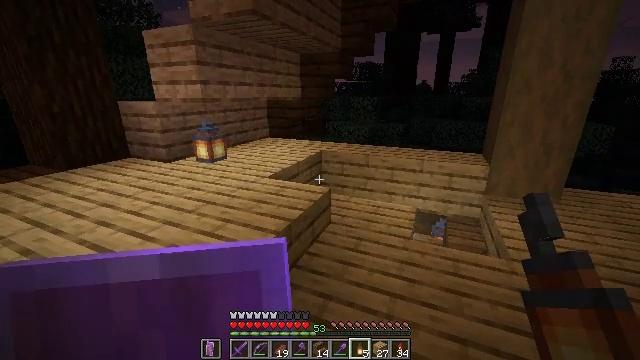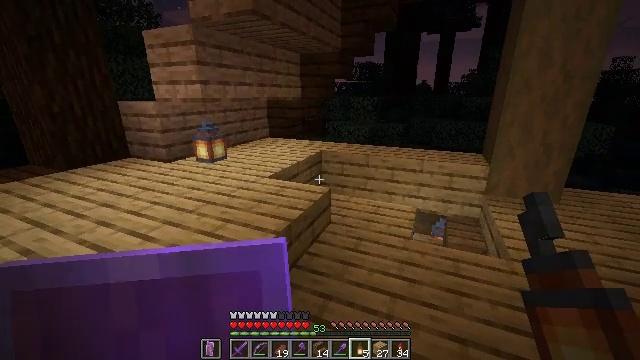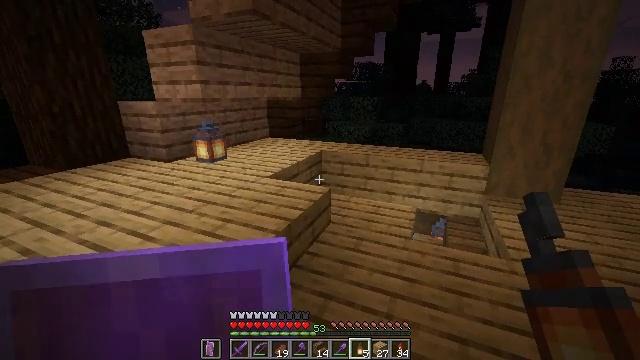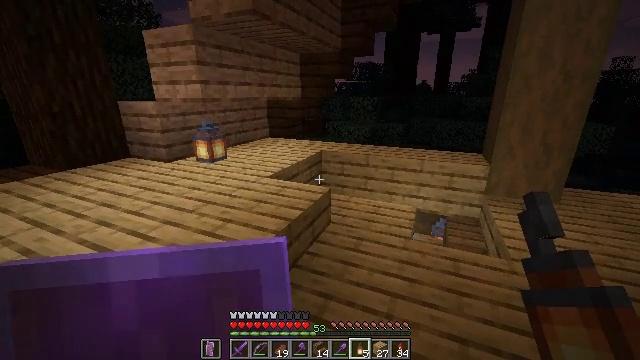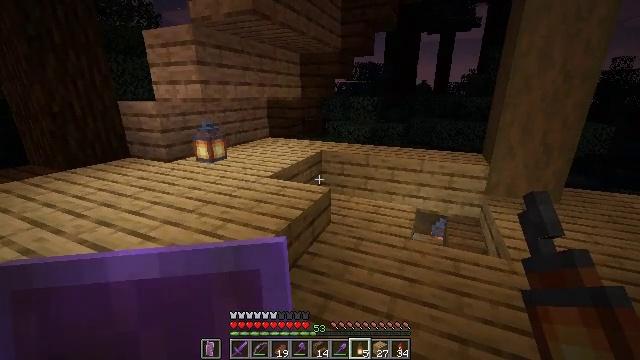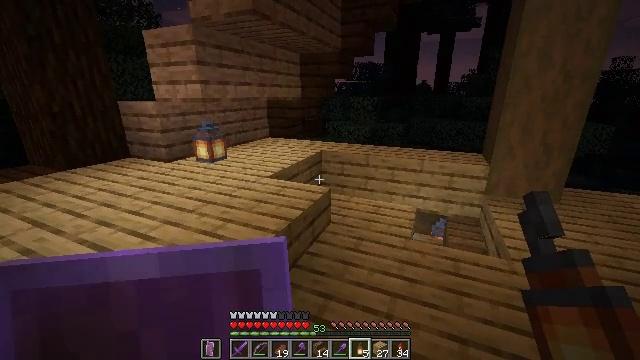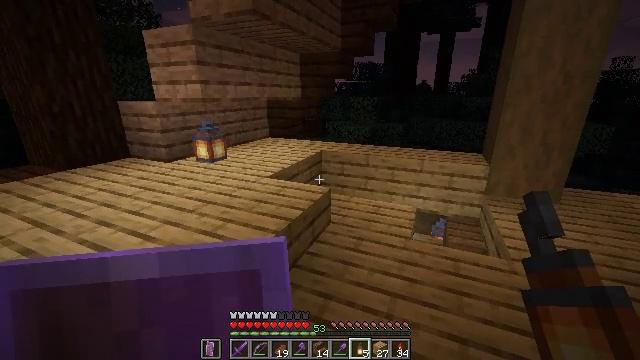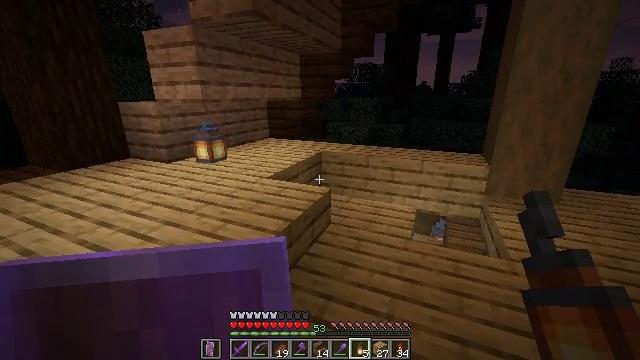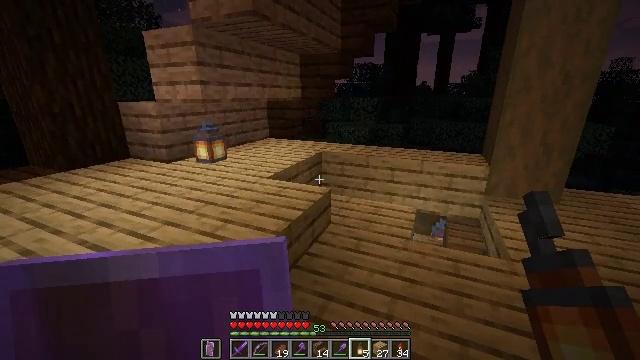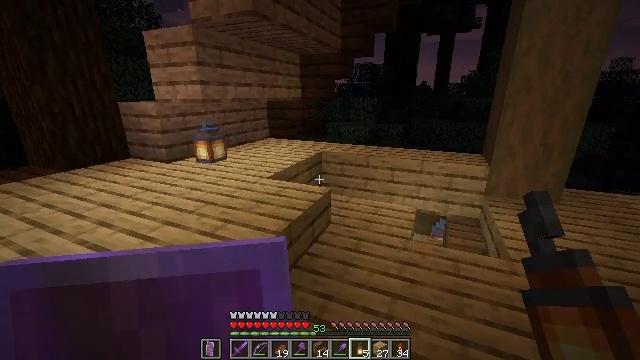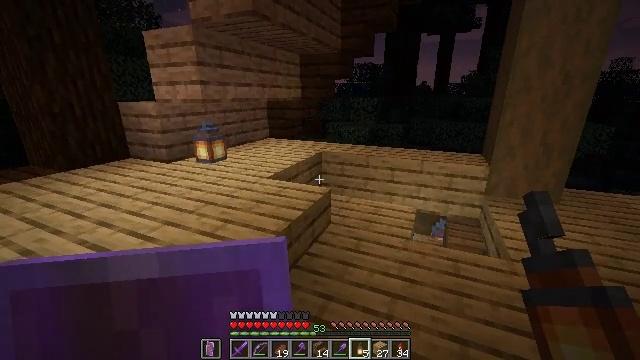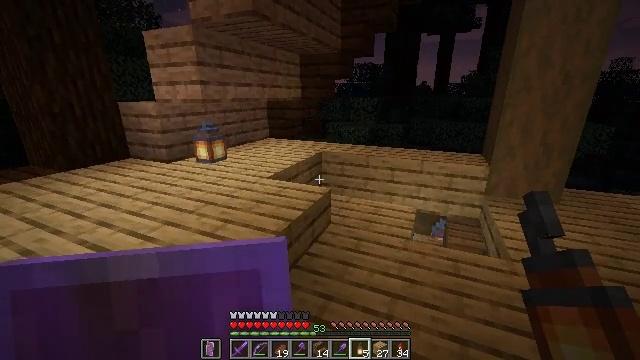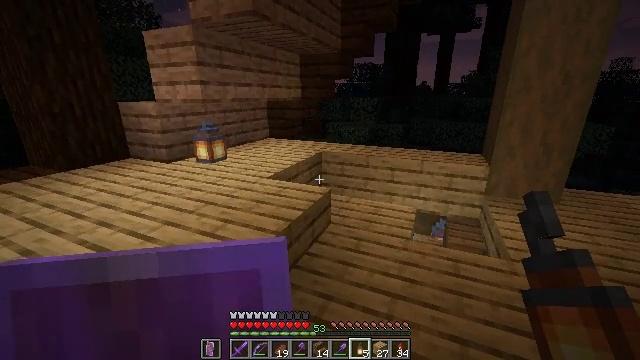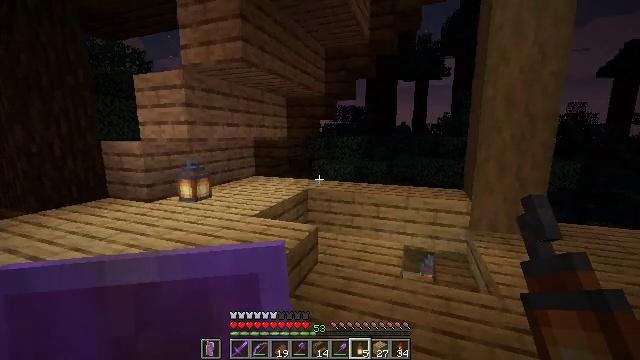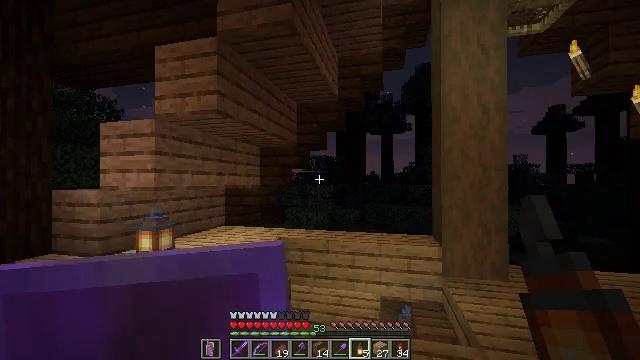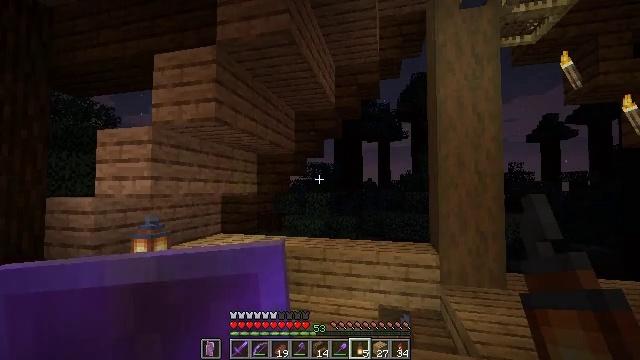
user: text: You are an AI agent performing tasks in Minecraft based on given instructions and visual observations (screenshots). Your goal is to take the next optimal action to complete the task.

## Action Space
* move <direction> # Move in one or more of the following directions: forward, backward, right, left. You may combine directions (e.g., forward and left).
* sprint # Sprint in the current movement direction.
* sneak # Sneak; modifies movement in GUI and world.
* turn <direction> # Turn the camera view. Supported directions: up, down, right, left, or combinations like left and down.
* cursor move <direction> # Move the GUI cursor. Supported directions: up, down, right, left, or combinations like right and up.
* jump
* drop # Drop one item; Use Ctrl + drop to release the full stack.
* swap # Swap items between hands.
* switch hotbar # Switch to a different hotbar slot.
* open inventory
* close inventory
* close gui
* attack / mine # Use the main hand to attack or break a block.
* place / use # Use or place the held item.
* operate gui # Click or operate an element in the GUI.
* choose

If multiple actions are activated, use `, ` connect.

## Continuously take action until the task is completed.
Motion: motion action
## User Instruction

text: Attack the crafting table to break it.
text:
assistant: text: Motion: no_op
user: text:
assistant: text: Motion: no_op
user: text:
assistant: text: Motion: no_op
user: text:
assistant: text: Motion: no_op
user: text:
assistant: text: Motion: no_op
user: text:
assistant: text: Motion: no_op
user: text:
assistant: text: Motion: no_op
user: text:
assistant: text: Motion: no_op
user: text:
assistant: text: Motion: no_op
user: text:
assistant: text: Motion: no_op
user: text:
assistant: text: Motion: no_op
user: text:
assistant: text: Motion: no_op
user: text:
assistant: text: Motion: turn right and up
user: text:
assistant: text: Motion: turn right and up
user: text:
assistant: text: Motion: turn up
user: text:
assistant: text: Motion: no_op
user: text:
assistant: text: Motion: no_op
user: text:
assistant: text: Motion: no_op
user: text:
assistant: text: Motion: no_op
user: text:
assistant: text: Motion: no_op
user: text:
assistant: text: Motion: no_op
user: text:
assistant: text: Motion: no_op
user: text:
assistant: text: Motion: no_op
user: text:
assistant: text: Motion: turn right and up
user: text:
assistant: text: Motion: turn right and up
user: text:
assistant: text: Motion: turn right and up
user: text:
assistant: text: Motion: no_op
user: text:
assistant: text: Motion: no_op
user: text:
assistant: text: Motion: no_op
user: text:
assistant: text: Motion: no_op